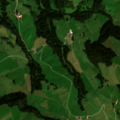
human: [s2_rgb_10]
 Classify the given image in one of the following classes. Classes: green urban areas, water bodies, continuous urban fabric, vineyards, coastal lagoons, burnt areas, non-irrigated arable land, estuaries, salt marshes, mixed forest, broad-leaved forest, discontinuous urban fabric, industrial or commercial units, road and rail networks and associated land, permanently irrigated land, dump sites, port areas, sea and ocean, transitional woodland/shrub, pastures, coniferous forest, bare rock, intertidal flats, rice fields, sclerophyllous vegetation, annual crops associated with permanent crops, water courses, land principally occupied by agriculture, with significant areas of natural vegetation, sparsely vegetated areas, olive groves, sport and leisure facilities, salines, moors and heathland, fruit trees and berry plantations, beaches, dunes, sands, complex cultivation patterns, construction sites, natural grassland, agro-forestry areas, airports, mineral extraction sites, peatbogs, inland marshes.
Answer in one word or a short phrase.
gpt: pastures, complex cultivation patterns, coniferous forest